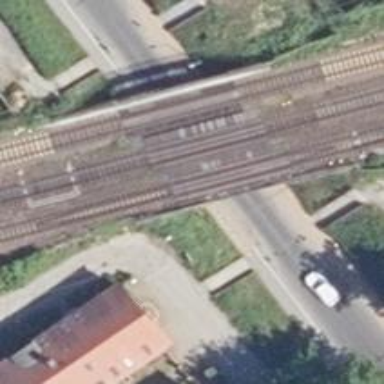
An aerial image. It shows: Railway track with contact lines for electrification.